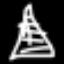
Label: The Eiffel Tower